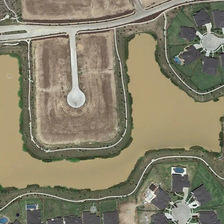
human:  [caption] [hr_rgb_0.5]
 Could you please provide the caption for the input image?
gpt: a rectangular square is semi-surrounded by an irregular yellow pond and some buildings .

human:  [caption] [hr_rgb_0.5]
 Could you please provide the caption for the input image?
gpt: a rectangular square is semi-surrounded by an irregular yellow pond and some buildings .

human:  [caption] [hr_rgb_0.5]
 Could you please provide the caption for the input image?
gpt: a rectangular square is semi-surrounded by an irregular yellow pond and some buildings .

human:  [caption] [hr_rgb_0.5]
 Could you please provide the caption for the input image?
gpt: a rectangular square is semi-surrounded by an irregular yellow pond and some buildings .

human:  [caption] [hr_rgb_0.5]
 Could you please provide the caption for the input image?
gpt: a rectangular square is semi-surrounded by an irregular yellow pond and some buildings .